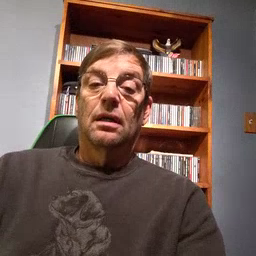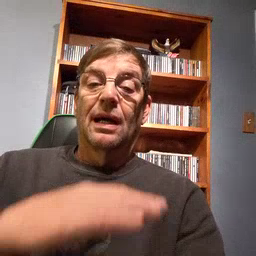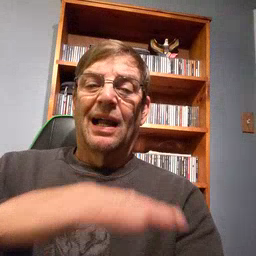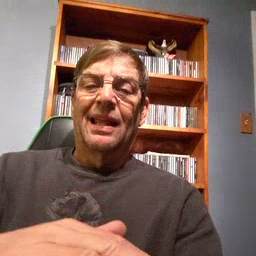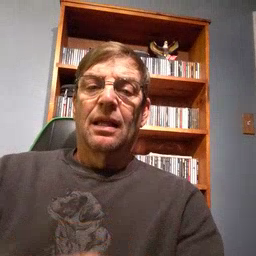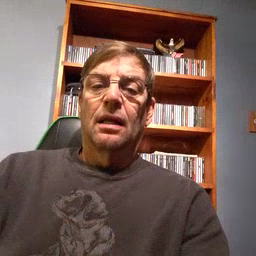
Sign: clean